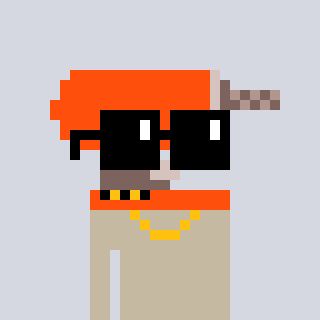
a pixel art character with square black sunglasses, a drill-shaped head and a bege-colored body on a cool background